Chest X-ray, PA view. Patient: 53 years old, sex M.
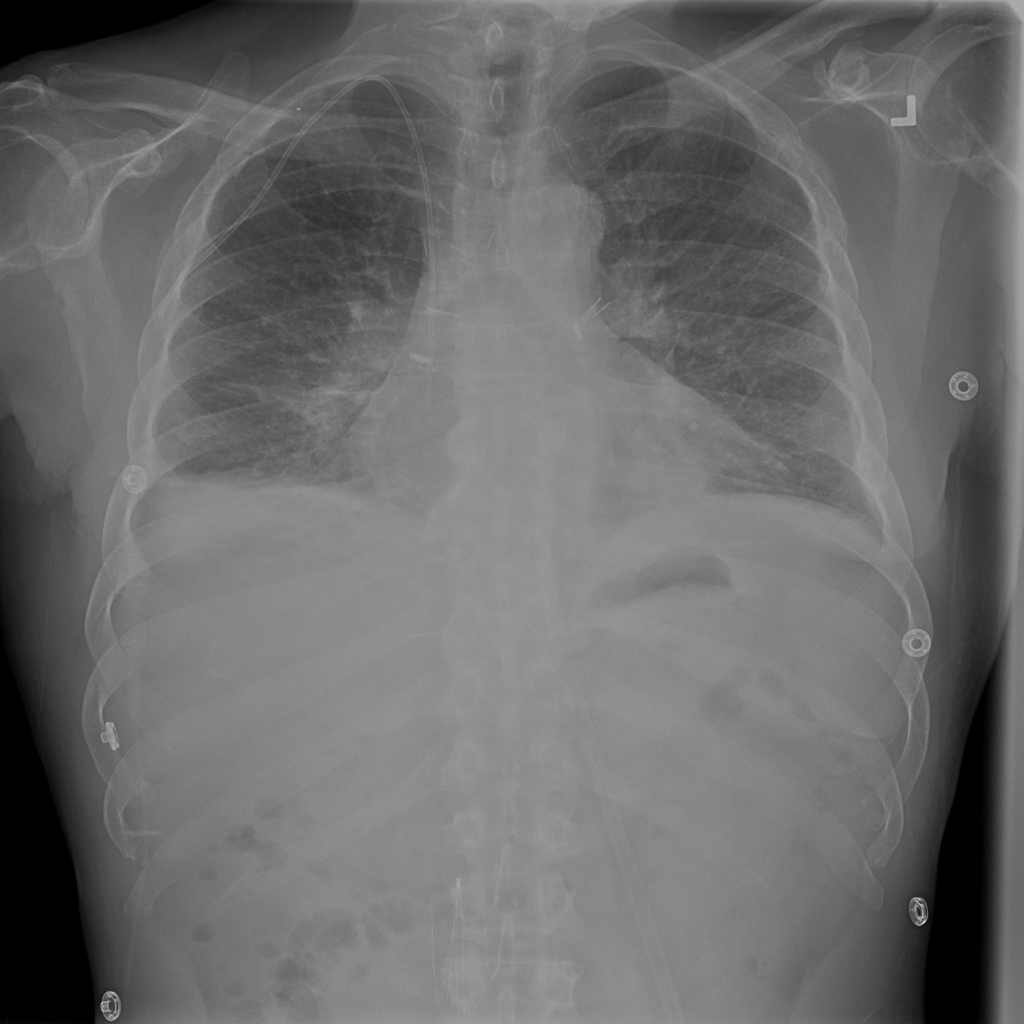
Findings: Atelectasis